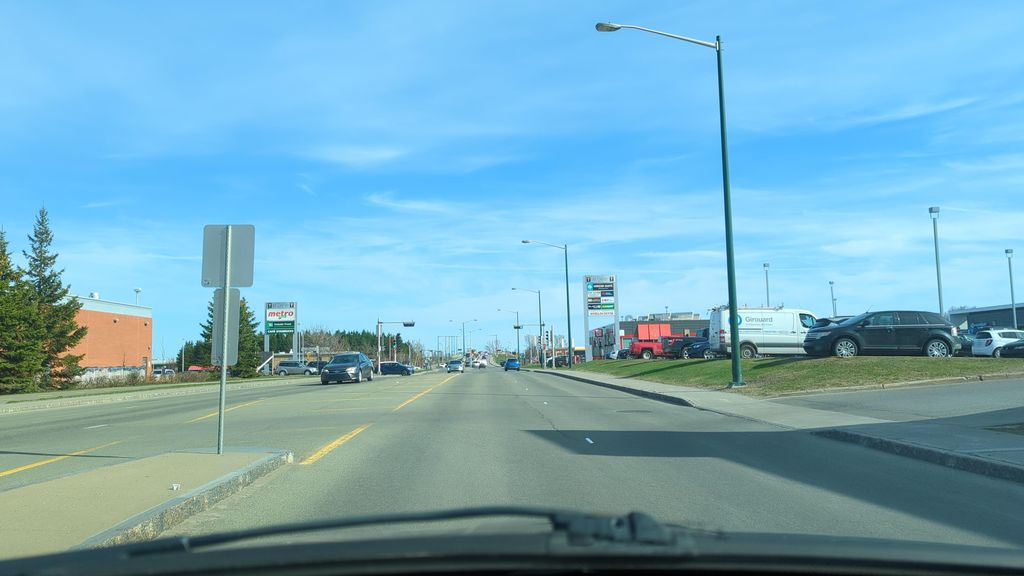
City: quebec_city